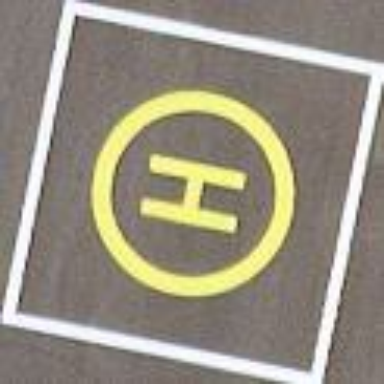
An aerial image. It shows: Image showing helipad at airport.